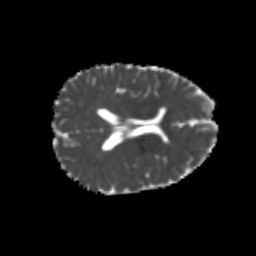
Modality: MD
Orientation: axial
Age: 22
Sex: female
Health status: healthy
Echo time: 0.074 s